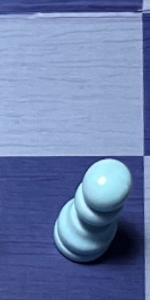
Label: Pawn_White